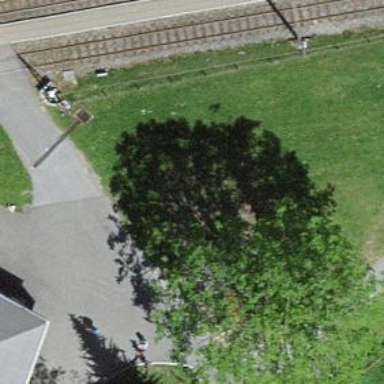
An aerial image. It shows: Red bench.